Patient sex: F
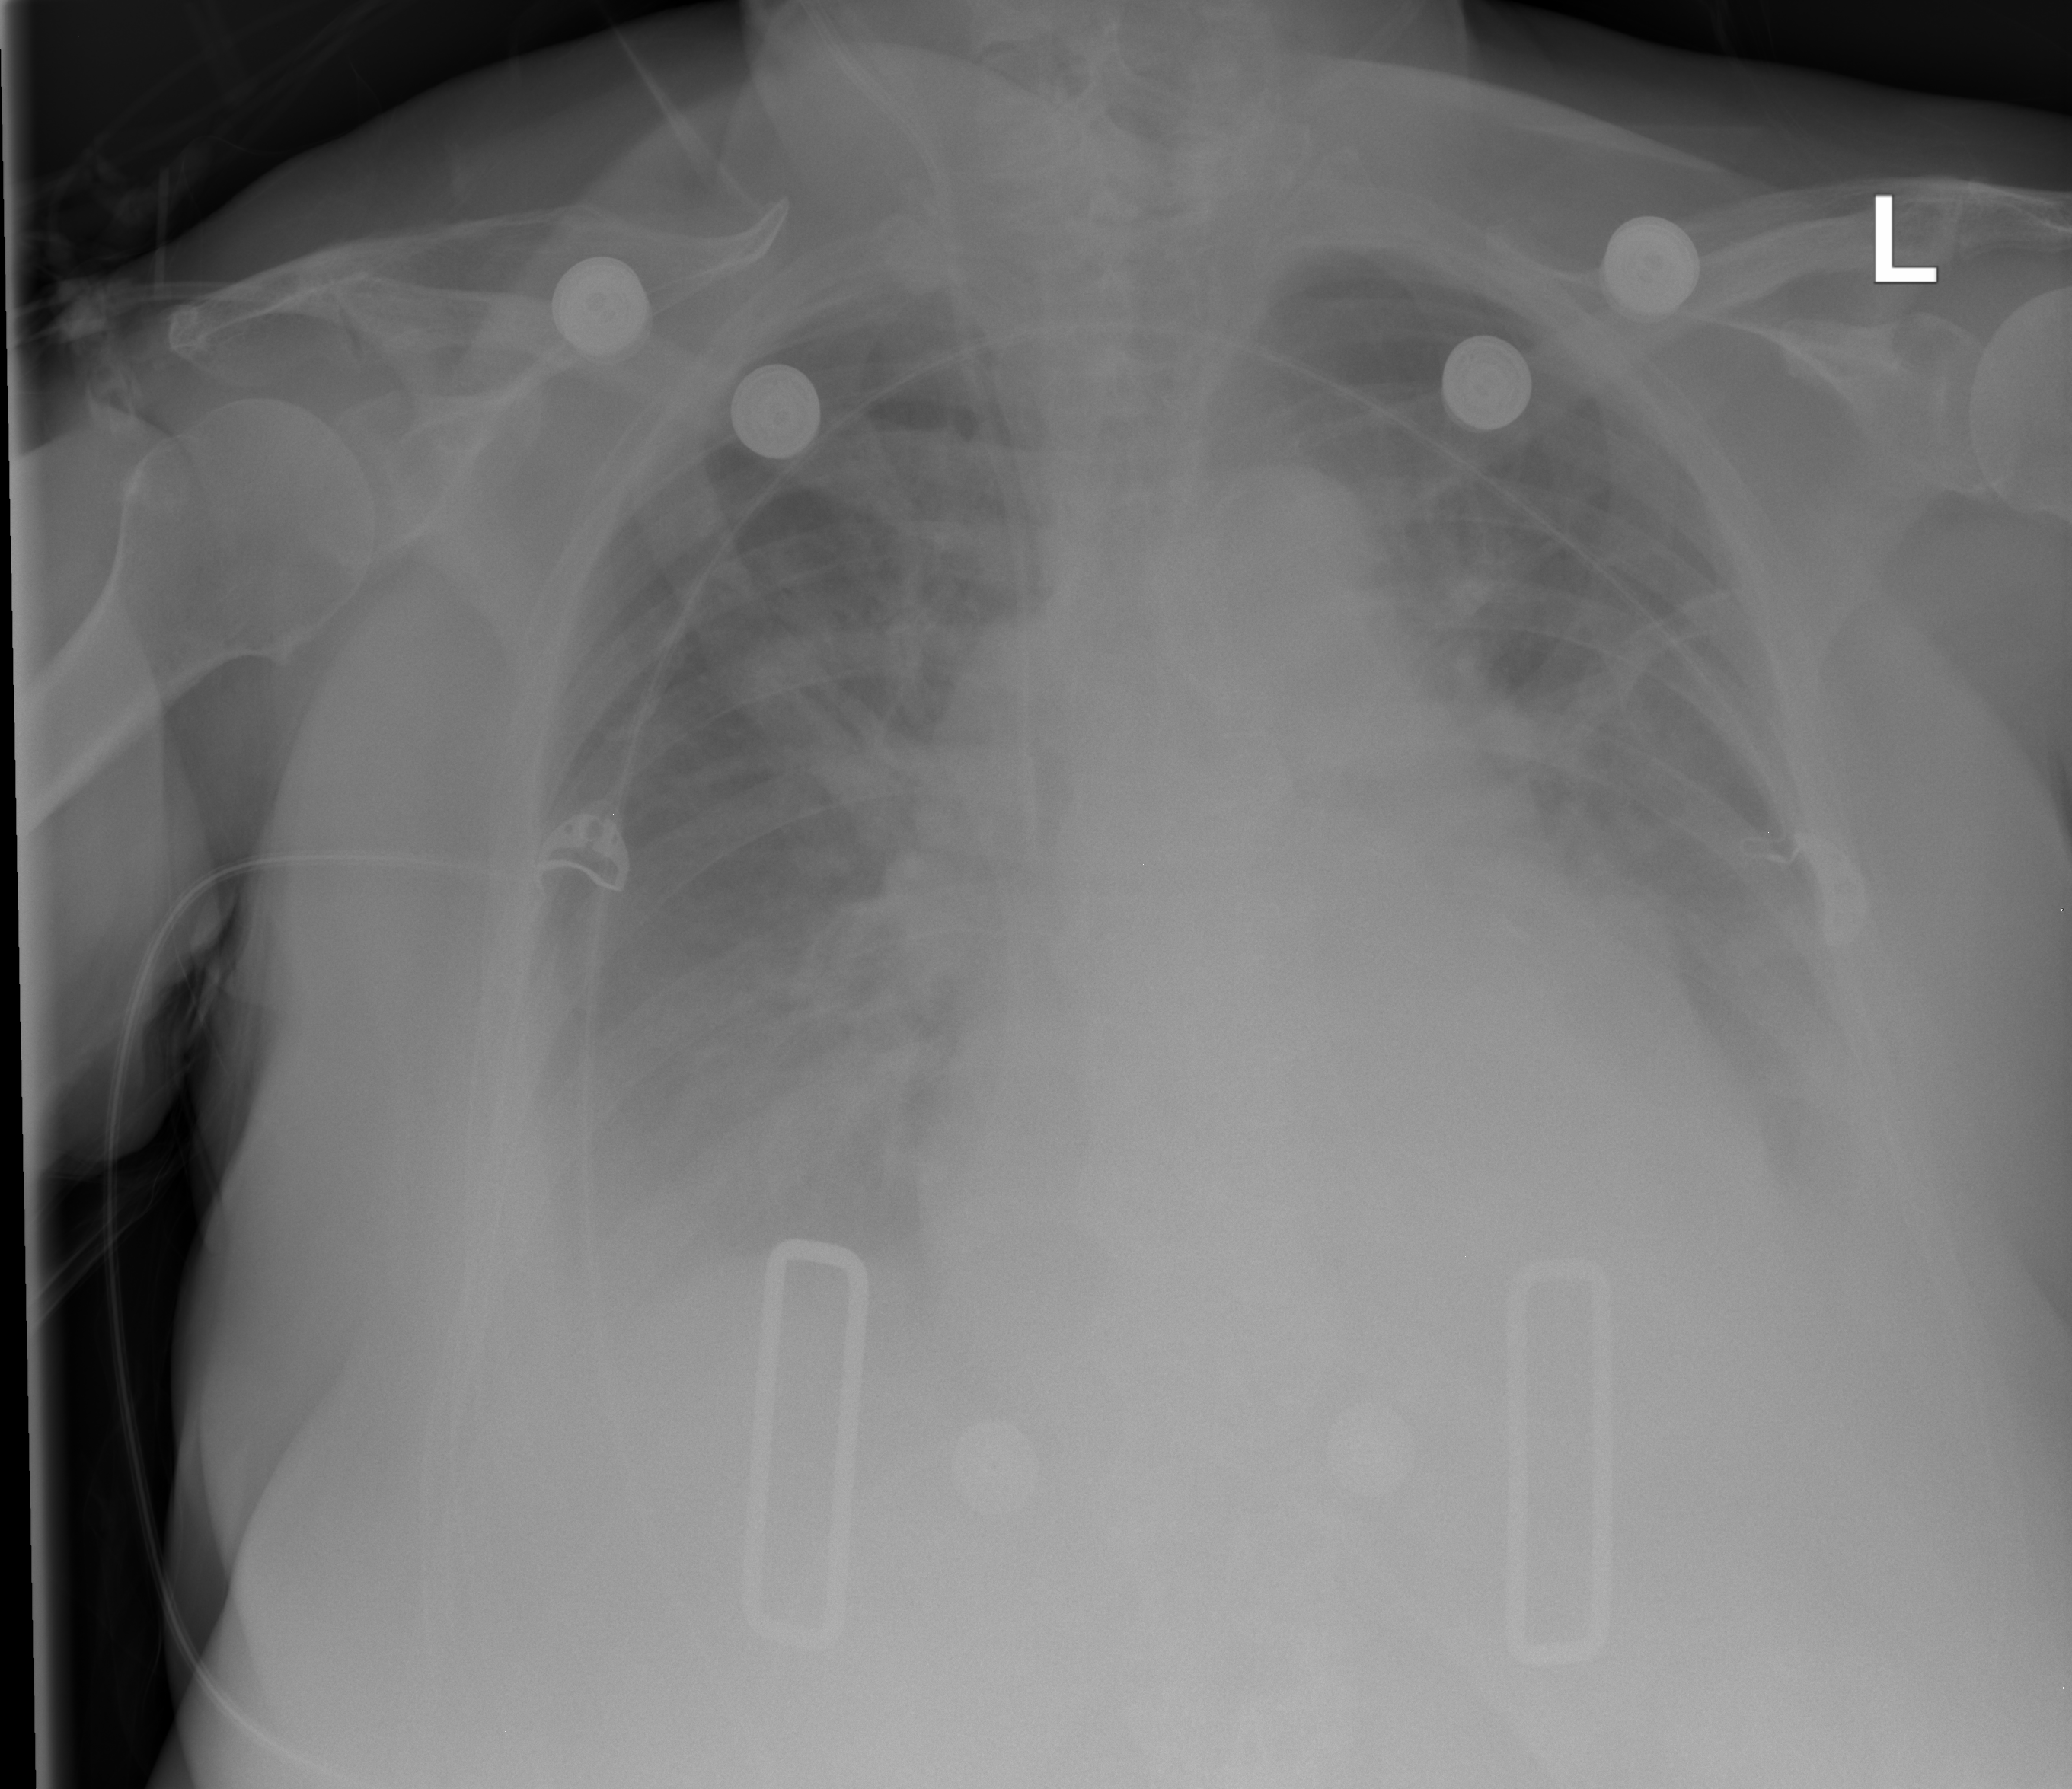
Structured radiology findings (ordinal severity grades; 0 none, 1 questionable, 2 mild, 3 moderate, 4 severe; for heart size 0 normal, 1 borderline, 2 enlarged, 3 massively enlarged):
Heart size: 2
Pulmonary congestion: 2
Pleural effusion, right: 3
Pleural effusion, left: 3
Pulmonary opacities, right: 0
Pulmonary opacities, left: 0
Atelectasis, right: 2
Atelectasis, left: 2